Field crop: tomato
Growth stage: 2
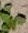
Species: solanum